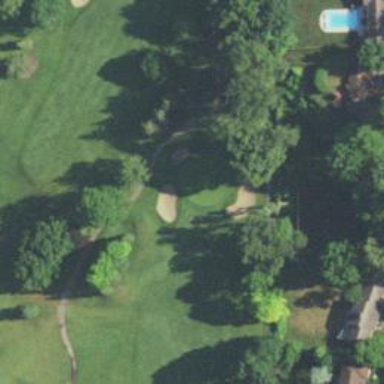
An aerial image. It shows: View of golf hole.